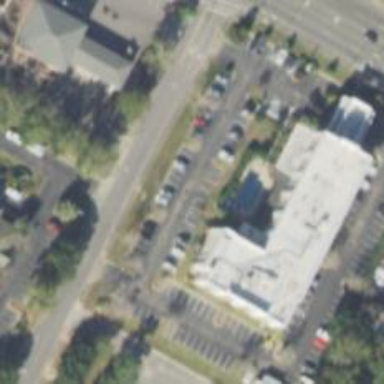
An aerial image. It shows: Parking space is available.